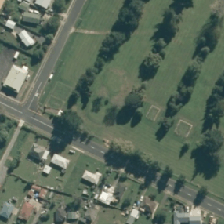
Land cover: urban_parkland